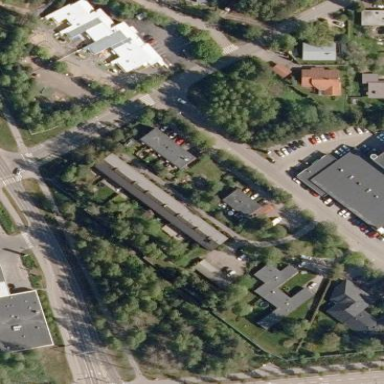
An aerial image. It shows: Kindergarten.